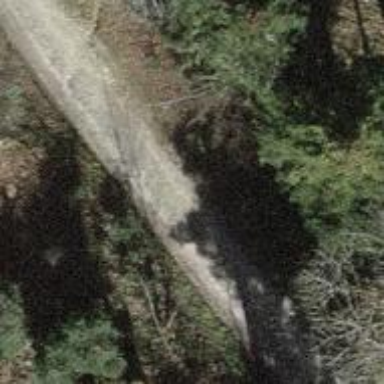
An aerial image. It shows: Gravel track with grade 3 tracktype.